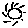
Label: sun